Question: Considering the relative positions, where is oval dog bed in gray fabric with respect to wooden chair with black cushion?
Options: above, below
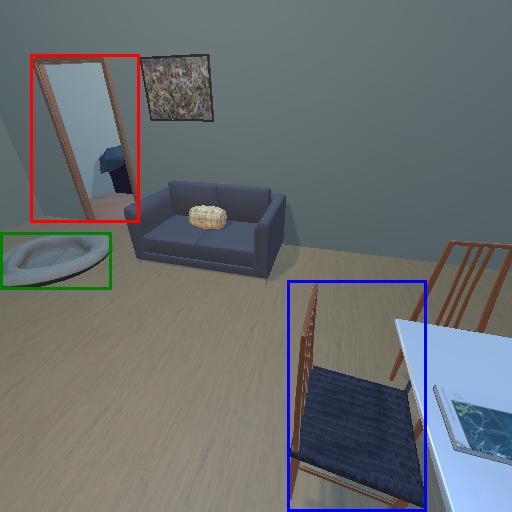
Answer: above